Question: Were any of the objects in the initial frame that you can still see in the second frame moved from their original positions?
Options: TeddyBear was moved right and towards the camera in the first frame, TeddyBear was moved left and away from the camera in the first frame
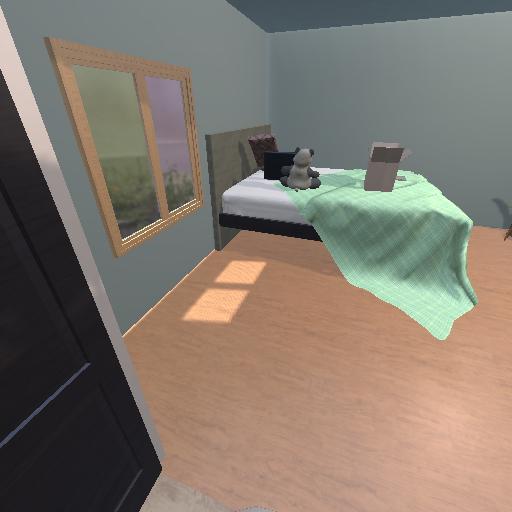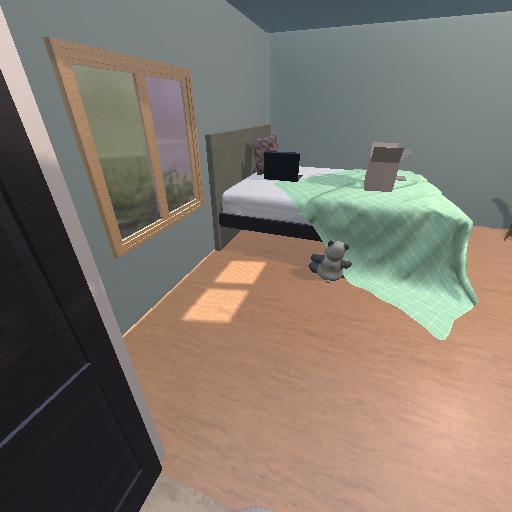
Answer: TeddyBear was moved right and towards the camera in the first frame